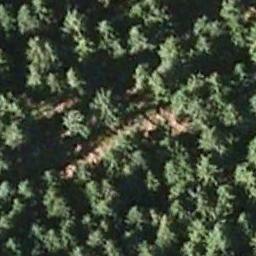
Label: forest